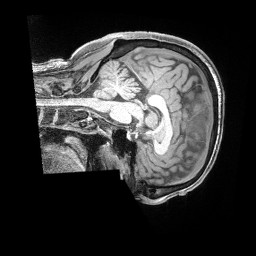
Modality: T1w
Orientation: sagittal
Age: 36
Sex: male
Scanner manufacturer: siemens
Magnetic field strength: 3 T
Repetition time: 2 s
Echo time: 0.00211 s